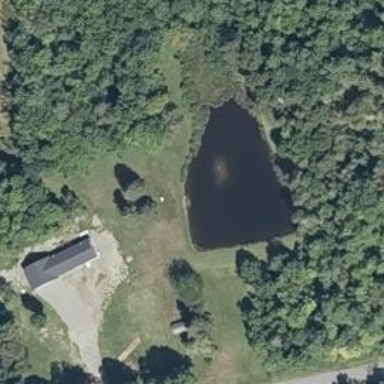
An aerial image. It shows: Peaceful pond surrounded by nature.